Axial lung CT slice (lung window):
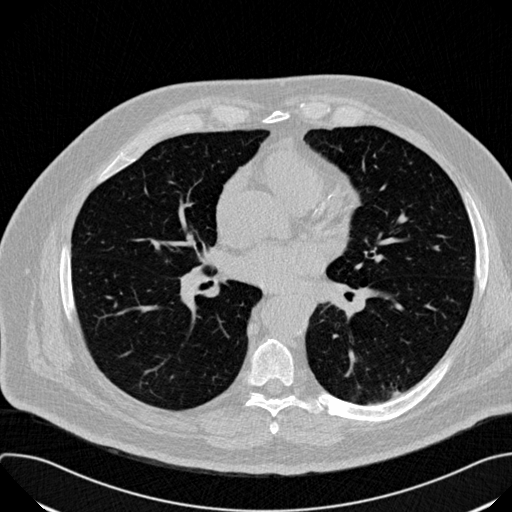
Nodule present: no